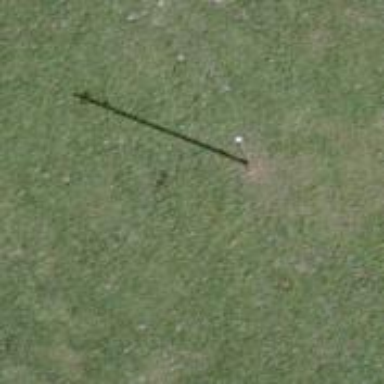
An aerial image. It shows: Power pole.